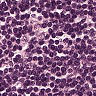
Metastatic tissue present: no